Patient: sex M, age 76
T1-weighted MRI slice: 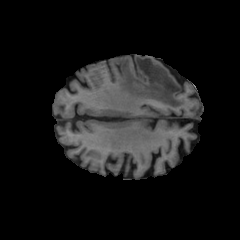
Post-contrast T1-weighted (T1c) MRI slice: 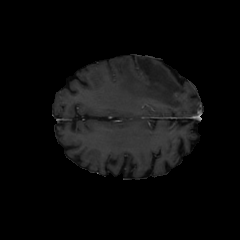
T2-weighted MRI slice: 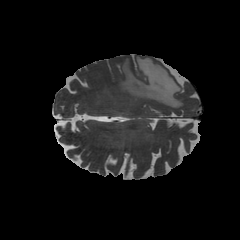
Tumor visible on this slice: yes
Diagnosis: Glioblastoma, IDH-wildtype
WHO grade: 4